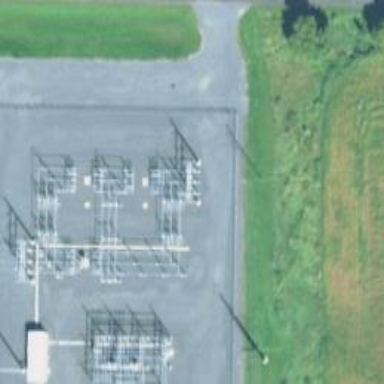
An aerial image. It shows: Power substation surrounded by fence.